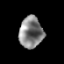
Tissue: prostate
Cell type: Epithelial cells
Senescence score: 0.2876
Nuclear area (px): 725
Mean DAPI intensity: 130.799